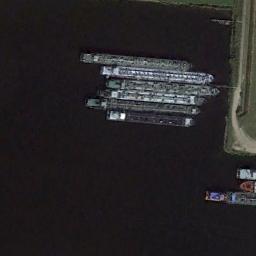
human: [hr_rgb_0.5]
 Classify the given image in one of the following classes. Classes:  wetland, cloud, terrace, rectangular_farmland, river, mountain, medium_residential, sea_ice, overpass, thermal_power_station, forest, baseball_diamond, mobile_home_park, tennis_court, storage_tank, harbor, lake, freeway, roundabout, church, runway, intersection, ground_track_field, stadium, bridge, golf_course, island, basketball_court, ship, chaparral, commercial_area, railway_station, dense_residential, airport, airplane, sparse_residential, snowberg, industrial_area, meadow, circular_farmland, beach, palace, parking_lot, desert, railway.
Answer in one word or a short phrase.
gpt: ship